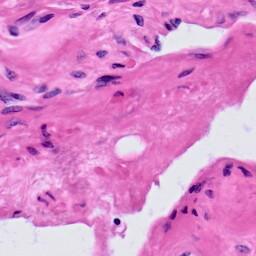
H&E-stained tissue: Prostate